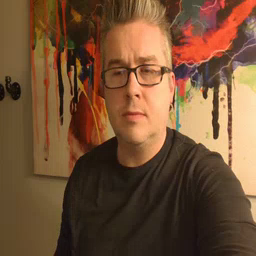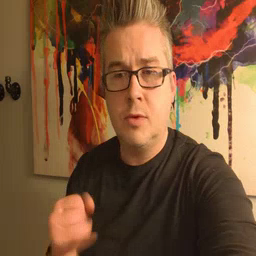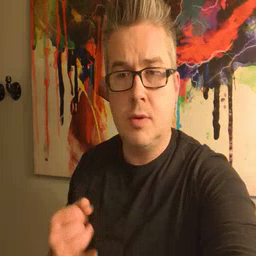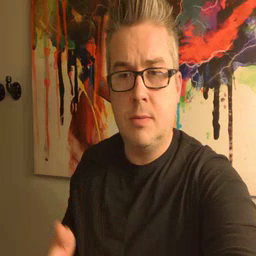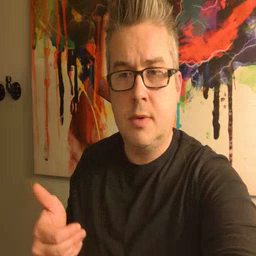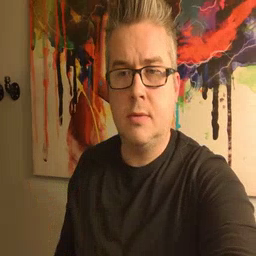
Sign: jeans